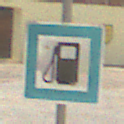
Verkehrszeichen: Tankstelle
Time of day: Midday
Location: Outdoor (Suburban)
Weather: PartlyCloudy
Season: NotSpecified
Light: Natural